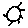
Label: sun